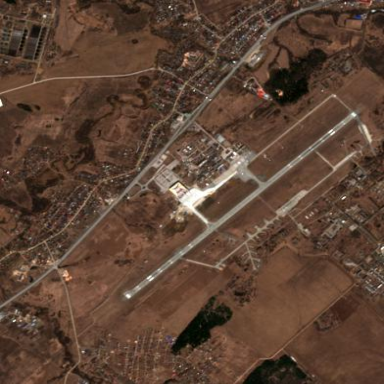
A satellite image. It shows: International public aerodrome.